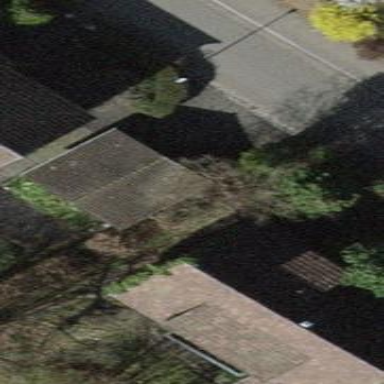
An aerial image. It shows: Detached building.